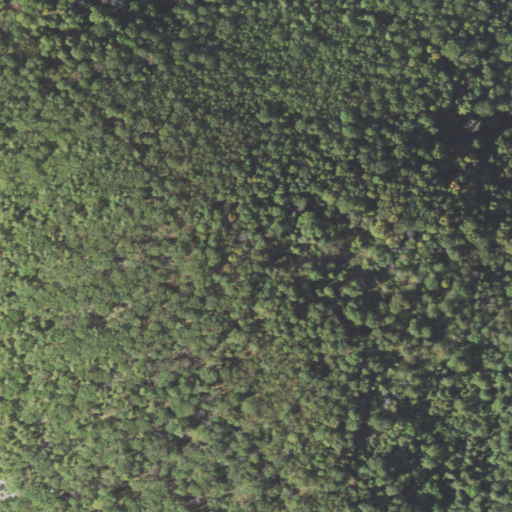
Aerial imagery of mountain in Pennsylvania named Kasies Knob containing deciduous forest, mixed forest, and evergreen forest